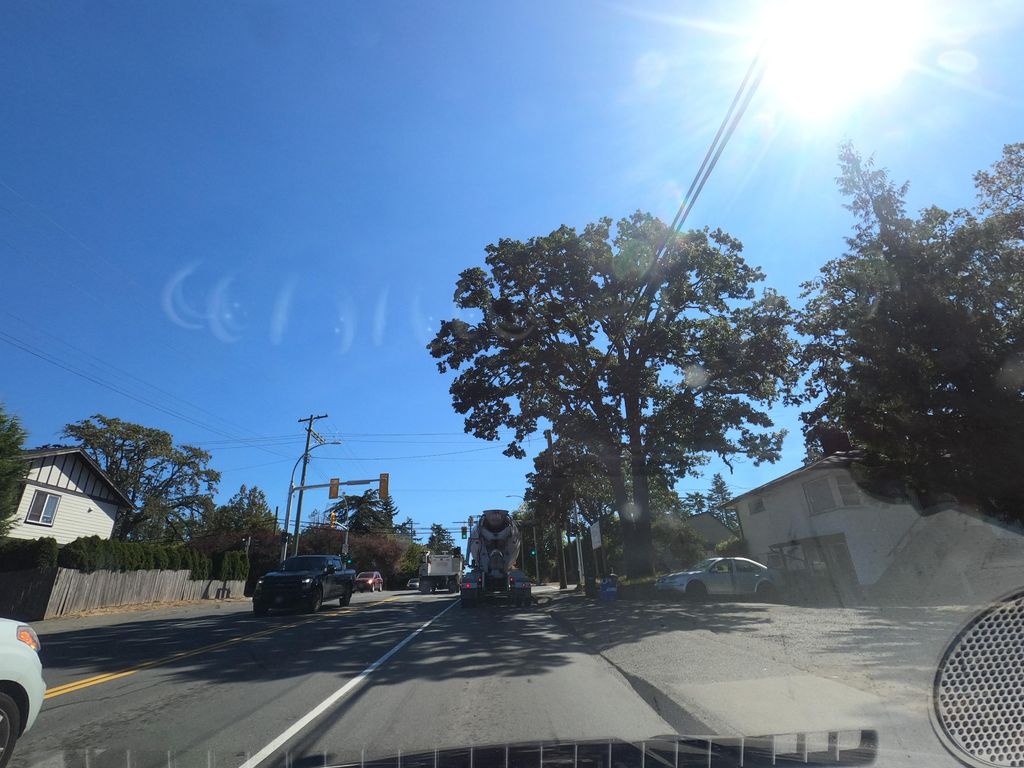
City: victoria